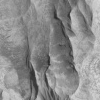
Atmospheric dust classification: not_dusty